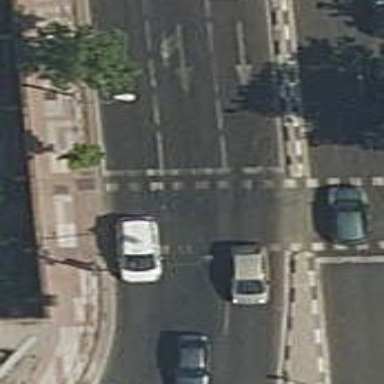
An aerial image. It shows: Crossing with zebra markings controlled by traffic signals.